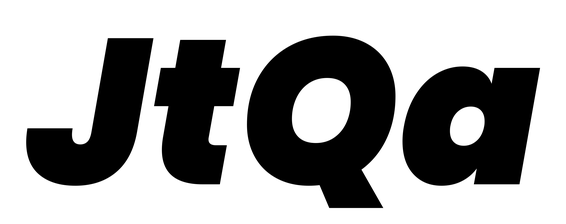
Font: Poppins-BlackItalic